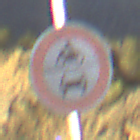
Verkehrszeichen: VerbotKraftfahrzeuge
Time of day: SunriseSunset
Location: Outdoor (Nature)
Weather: Clear
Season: NotSpecified
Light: Natural